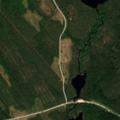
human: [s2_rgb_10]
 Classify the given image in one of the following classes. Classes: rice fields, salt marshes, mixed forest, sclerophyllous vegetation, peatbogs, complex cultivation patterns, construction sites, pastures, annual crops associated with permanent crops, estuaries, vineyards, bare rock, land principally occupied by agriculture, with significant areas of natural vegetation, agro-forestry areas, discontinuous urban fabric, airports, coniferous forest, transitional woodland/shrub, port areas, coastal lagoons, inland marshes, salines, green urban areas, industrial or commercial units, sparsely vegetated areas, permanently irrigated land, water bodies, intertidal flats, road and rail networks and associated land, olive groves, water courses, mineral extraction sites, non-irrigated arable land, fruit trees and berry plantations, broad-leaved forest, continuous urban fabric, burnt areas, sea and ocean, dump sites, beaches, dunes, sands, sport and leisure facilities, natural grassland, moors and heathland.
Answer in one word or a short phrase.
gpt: coniferous forest, mixed forest, transitional woodland/shrub, water bodies